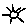
Label: sun